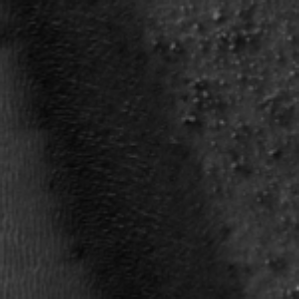
Label: frost